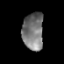
Tissue: prostate
Cell type: Epithelial cells
Senescence score: 0.3598
Nuclear area (px): 766
Mean DAPI intensity: 119.399